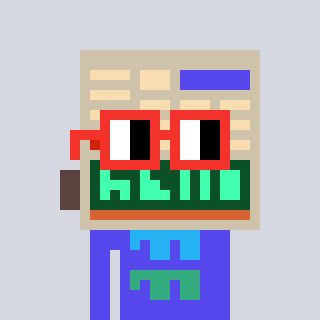
a pixel art character with square red glasses, a calculator-shaped head and a computerblue-colored body on a cool background